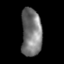
Tissue: lung
Cell type: Epithelial cells
Senescence score: 0.225
Nuclear area (px): 950
Mean DAPI intensity: 119.391